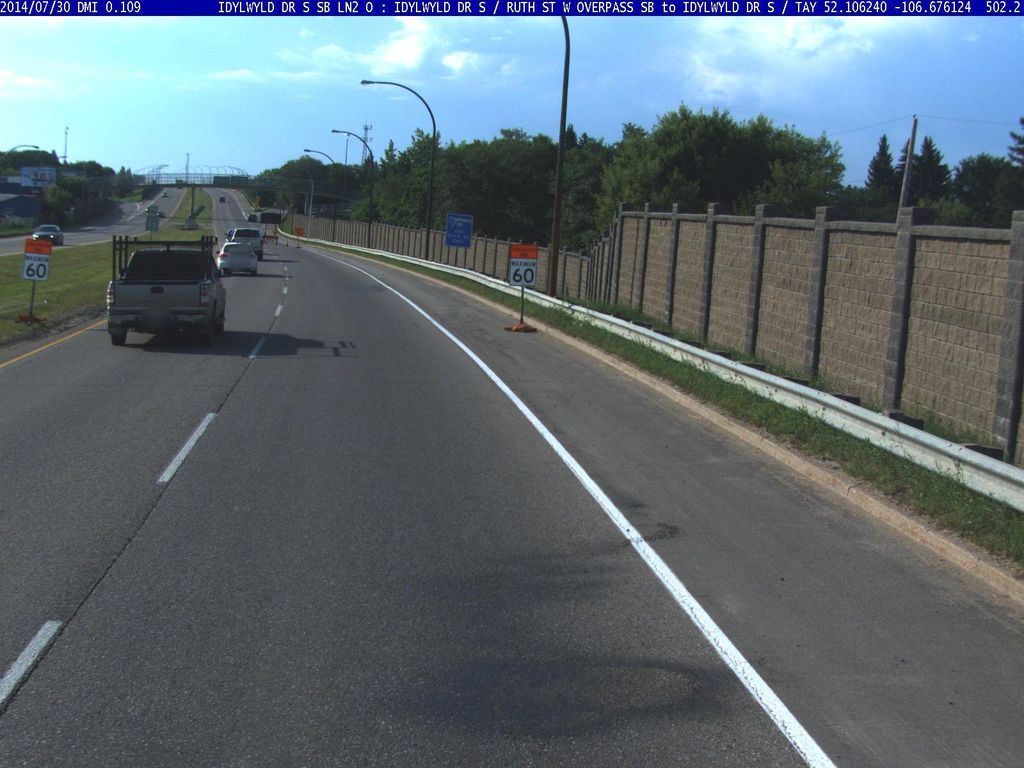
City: saskatoon